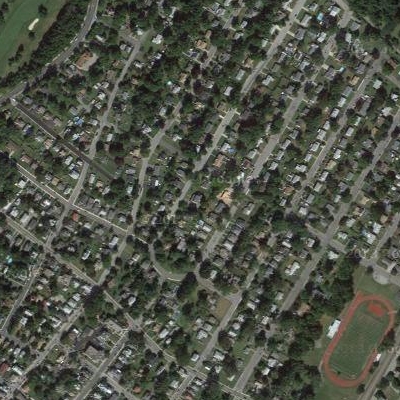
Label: Resident